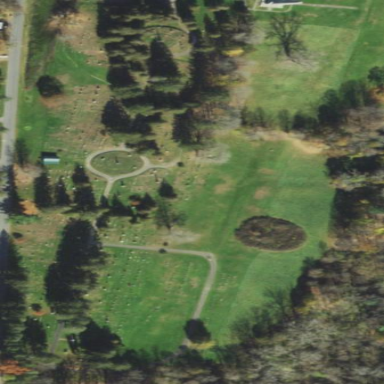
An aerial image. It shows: Graveyard used as cemetery.